Question: I have an image sequence (video). I would like to count the number of objects in the image sequence. But the main objective is to count them once, meaning not just in each and every frame, since an object may exist in for several frames. My idea is to count the objects as they exit the screen, because of less occlusions. I am thinking of doing this by scanning the bottom part of the image for non zero pixels.
I have a CV_FILLED binary image (from rectangle function) where I want to do the scanning, then create an instance on an object if abject is found. But this scanning will not be scanning each and every pixel along the horizontal line, just certain sections.
Like we could do it over ranges, say certain columns, then skip by a margin.
A sample binary image I have is attached . This is an image obtained from the feed. I do not want to count only the objects in this image, but also those that are still coming.
A full picture of detected objects is attached here.Your guidance or constructive criticism is welcome
* I do not want to use CVBlob
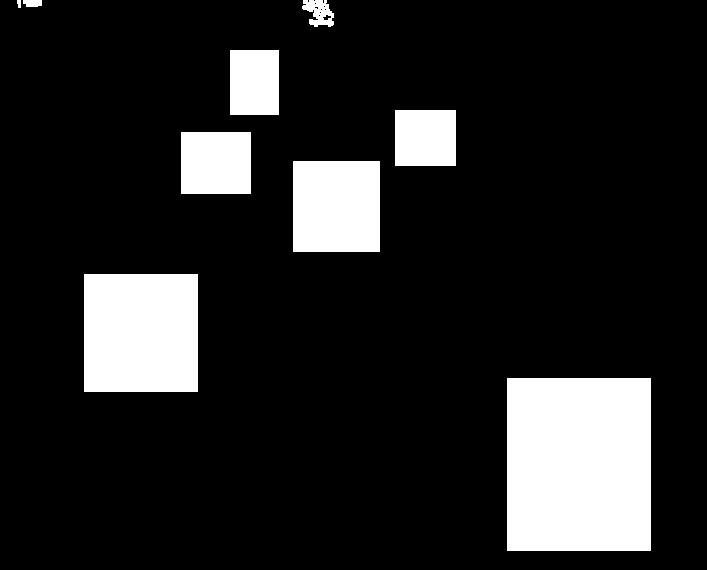
Answer: Thx guys. I managed to solve this already. I used small ROIs along the paths of the squares, and found 'countNonZero()' within the ROI.
I kept on checking with 'boolean' variables to see if the ROI still had the white pixels. If not, incremented counter. Worked well, and I was able to count.
Thx for your input...